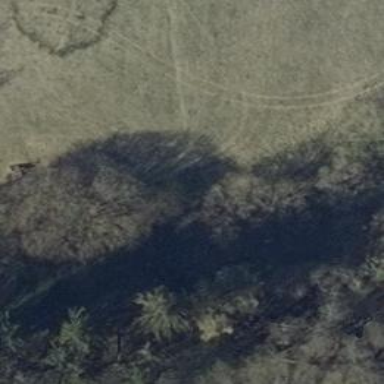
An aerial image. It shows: Path on the ground.